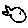
Label: fish